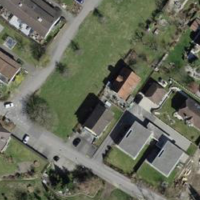
EUNIS habitat code: 54
Species observed at this site:
Circaea lutetiana